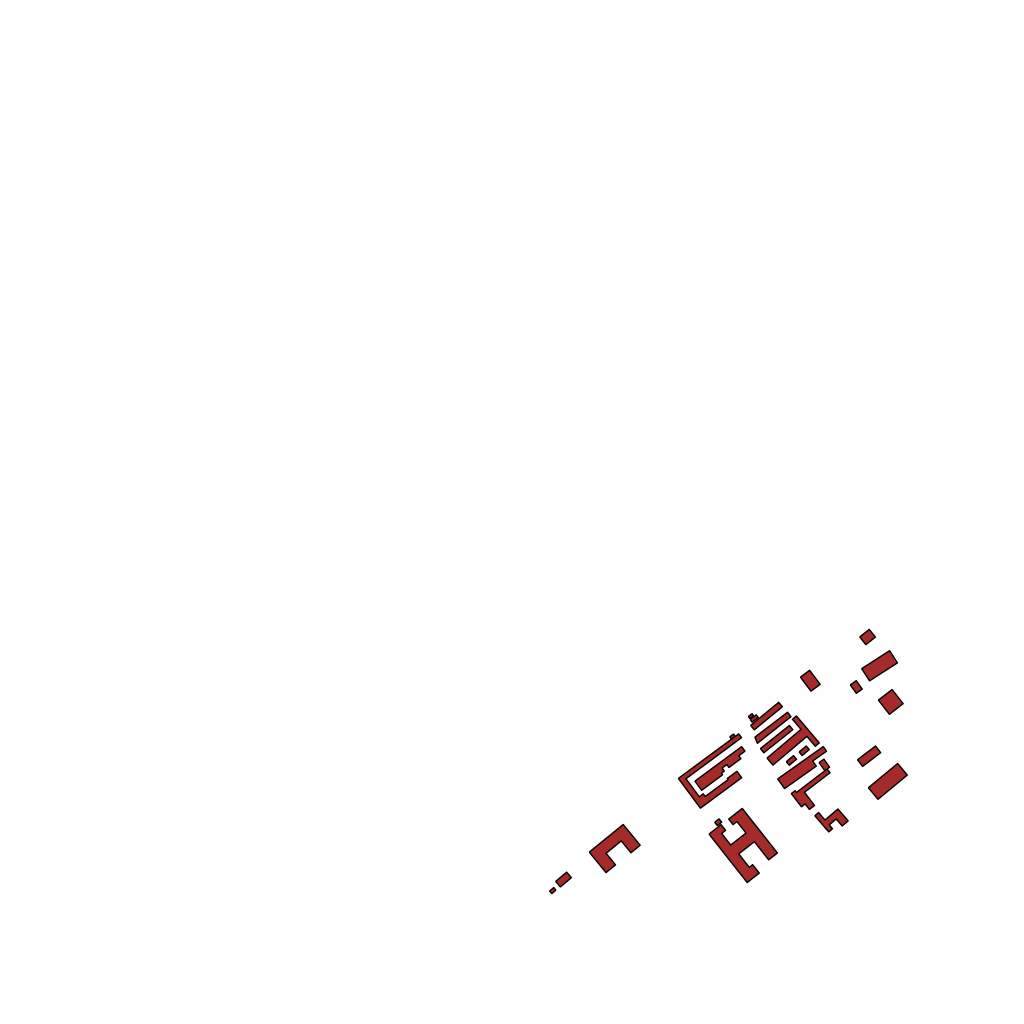
Tags: overhead vector_map, industrial, residential, individual_rise, density_1, Facility, 1.0 km²